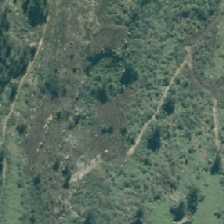
Land cover: broadleaved_indigenous_hardwood